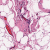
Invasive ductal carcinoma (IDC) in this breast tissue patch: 0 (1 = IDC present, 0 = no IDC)